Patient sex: M
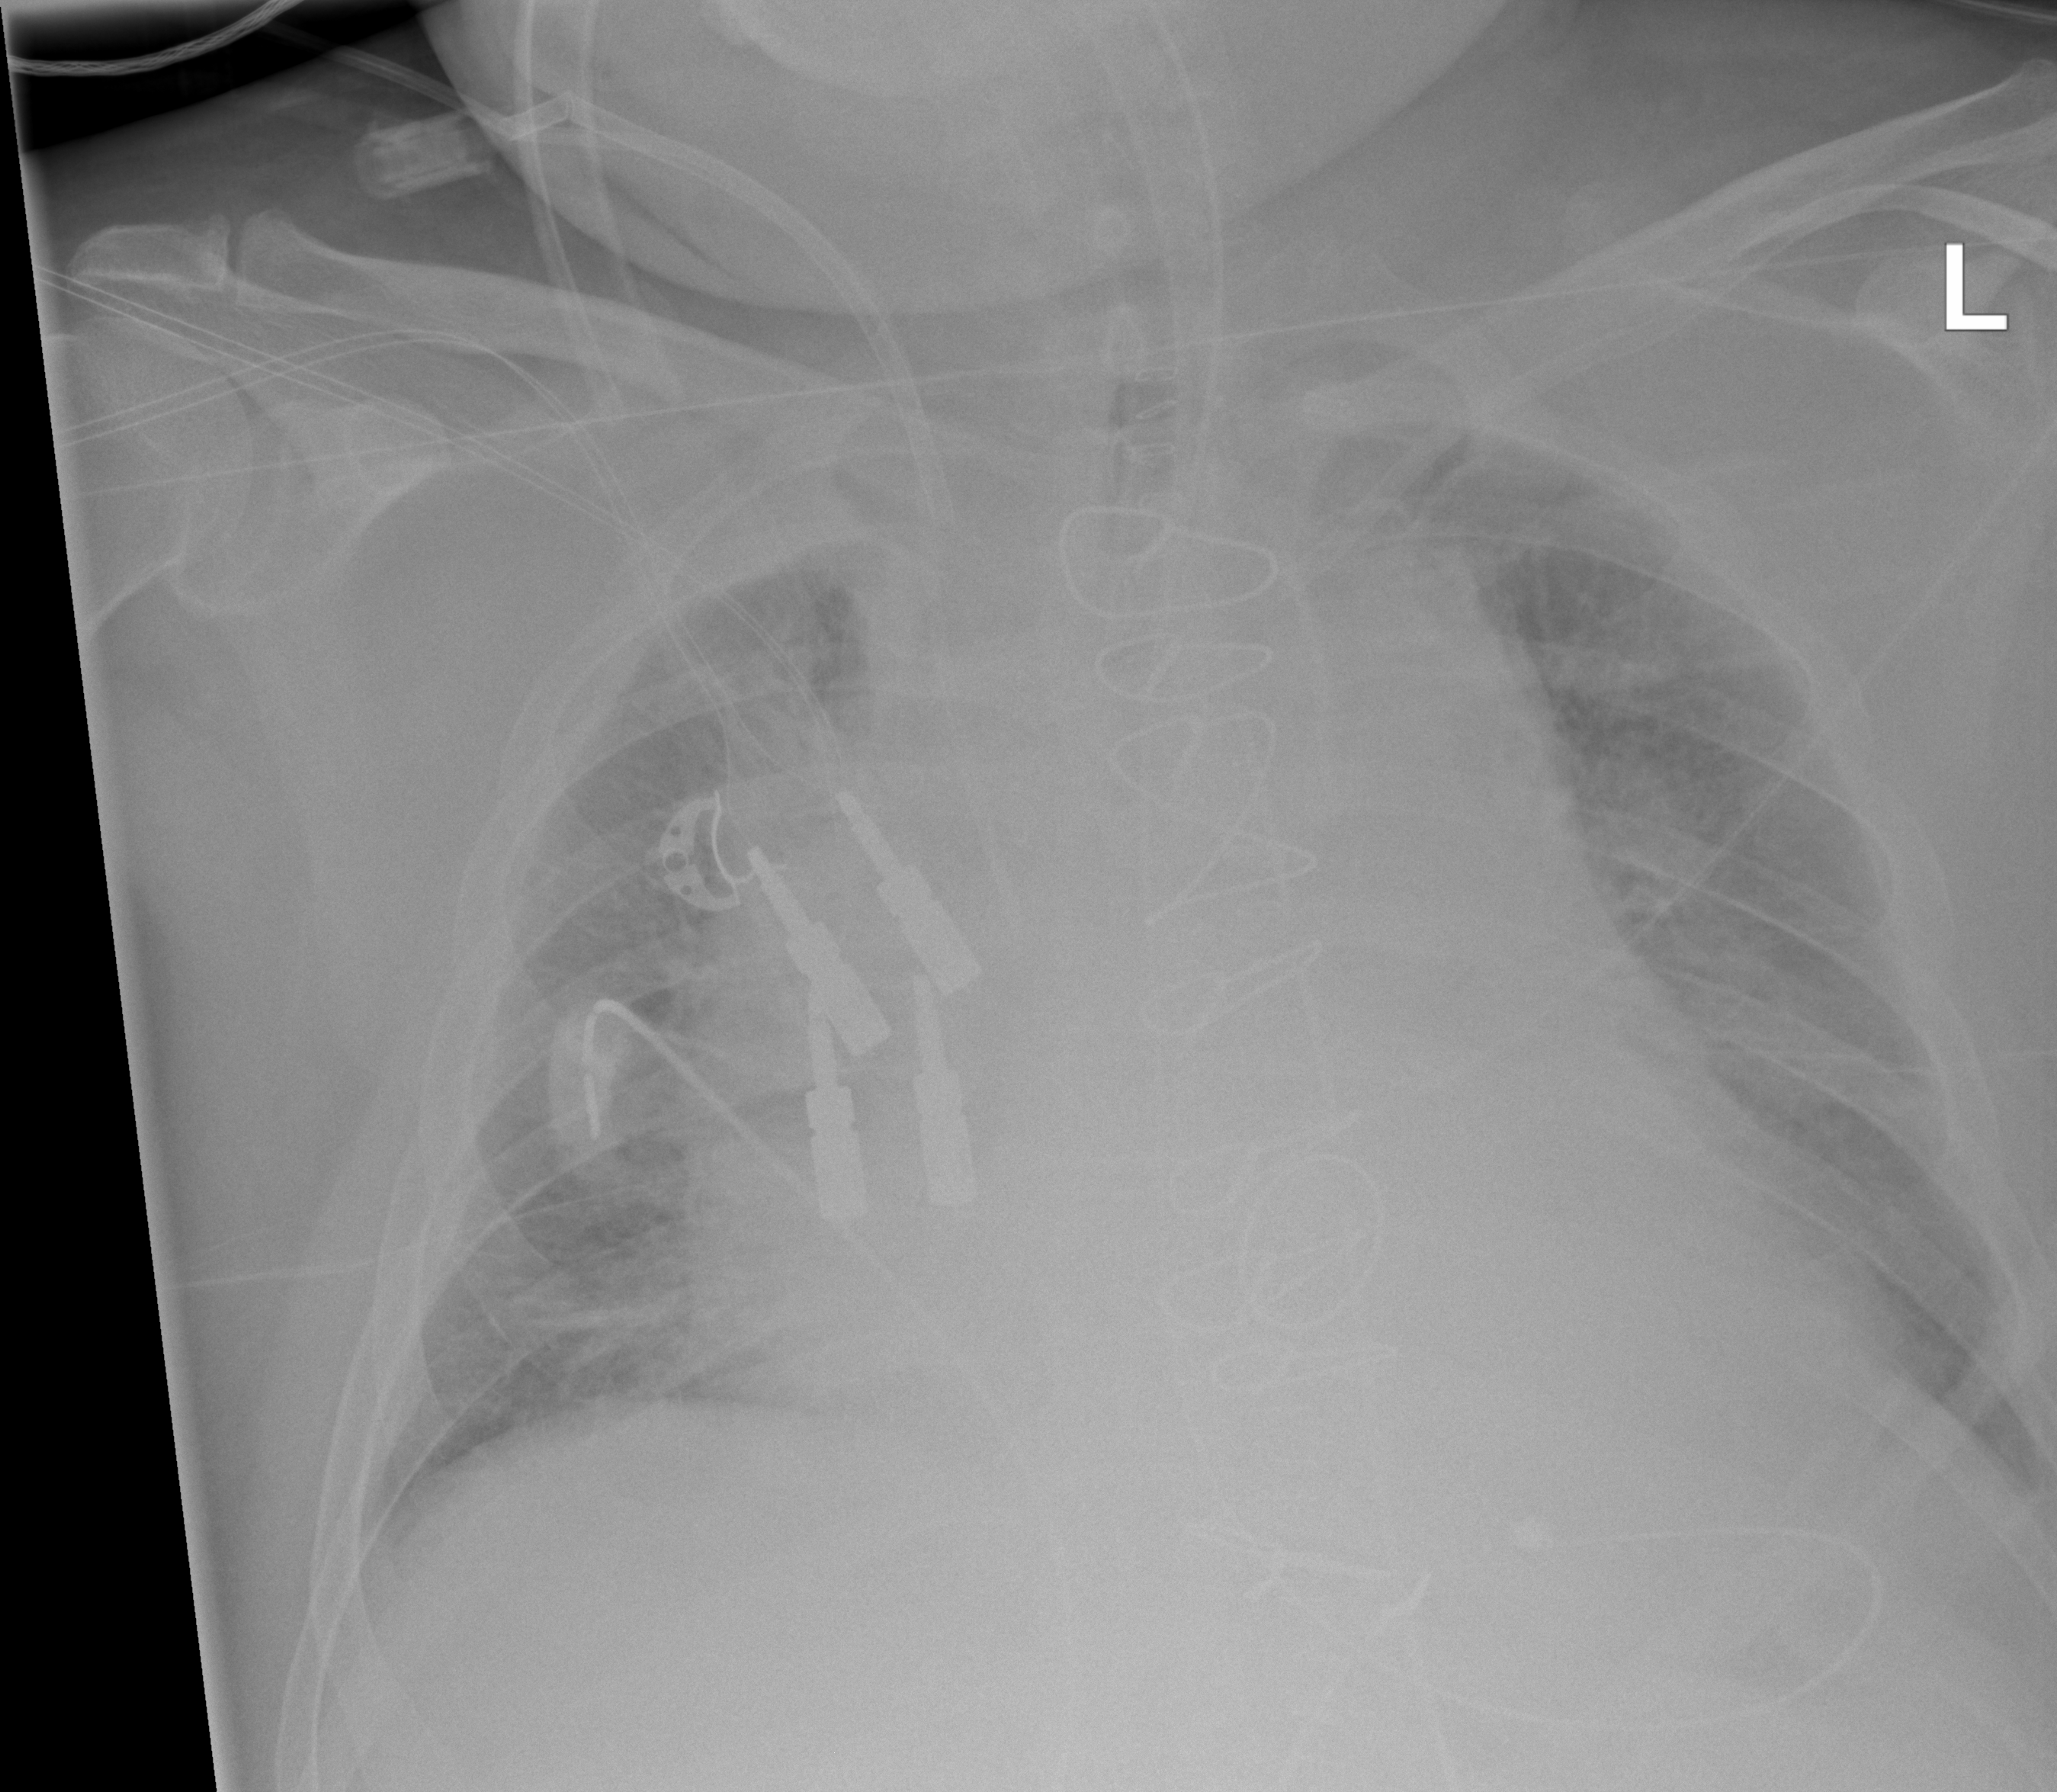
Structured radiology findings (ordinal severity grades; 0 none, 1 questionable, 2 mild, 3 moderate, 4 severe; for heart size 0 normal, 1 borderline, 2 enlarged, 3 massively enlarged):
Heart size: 2
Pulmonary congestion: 0
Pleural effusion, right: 0
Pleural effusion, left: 2
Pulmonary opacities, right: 0
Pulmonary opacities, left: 0
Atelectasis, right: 0
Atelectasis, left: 0